Field crop: maize
Growth stage: 2
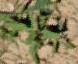
Species: atriplex